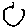
Label: circle